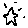
Label: star